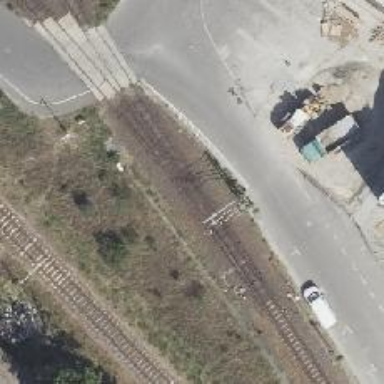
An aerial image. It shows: Railway switch.